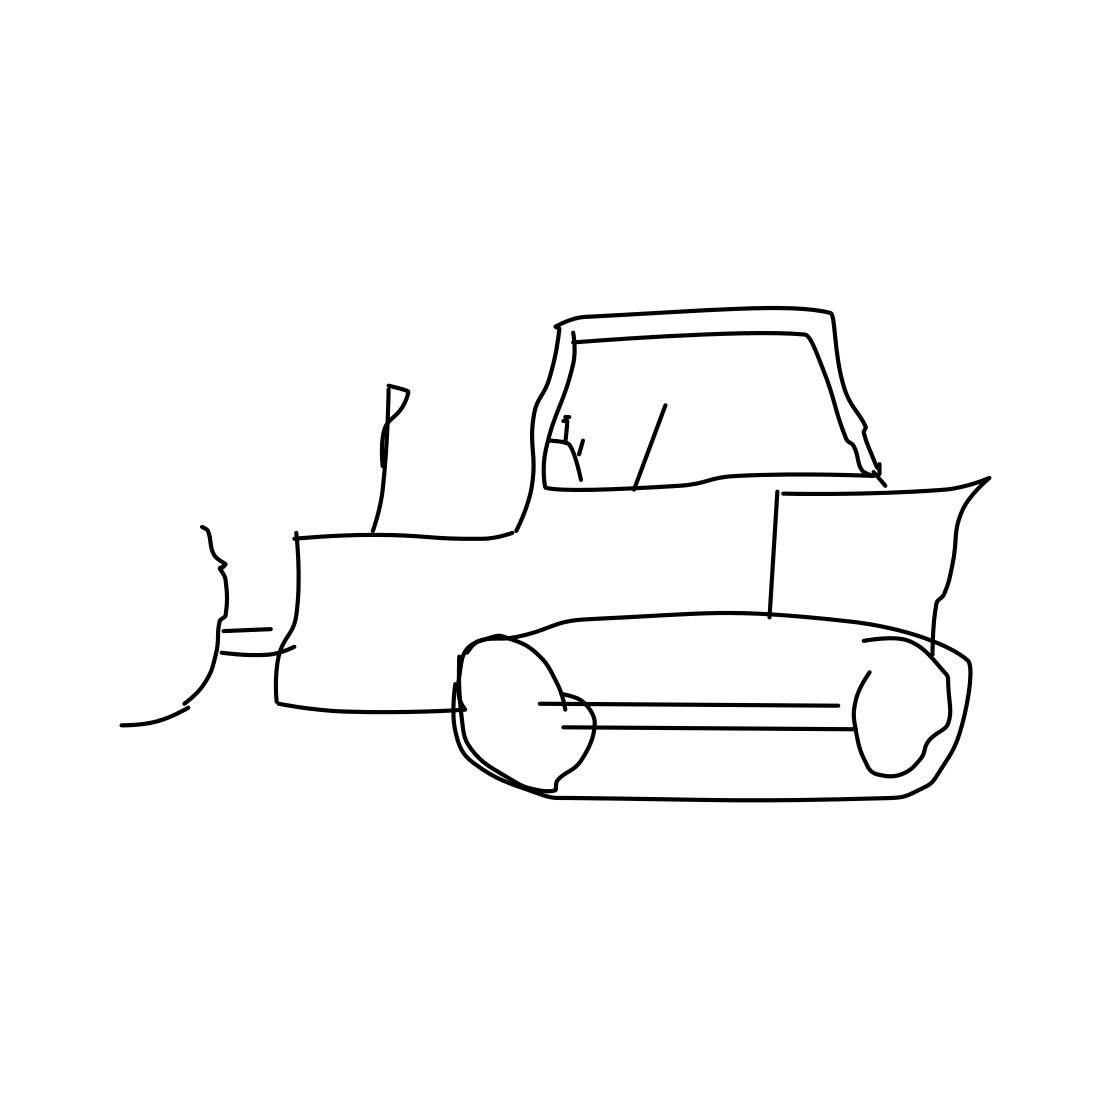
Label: bulldozer